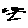
Label: zigzag